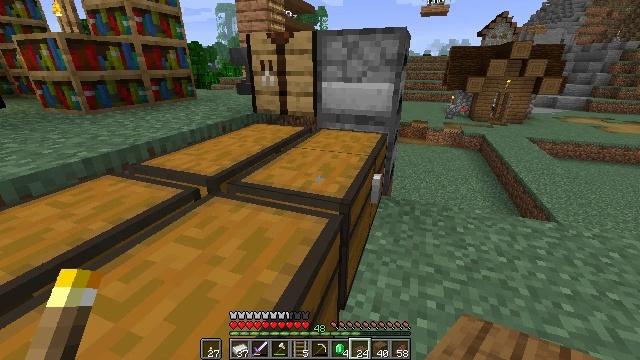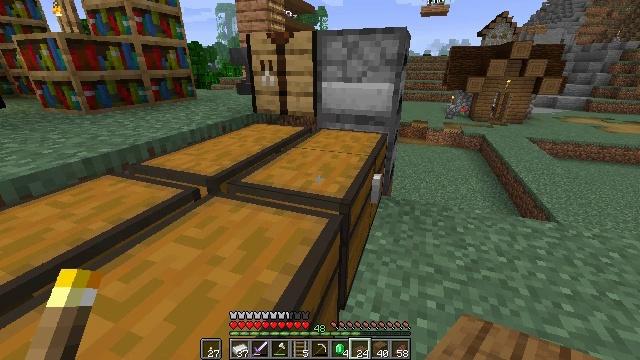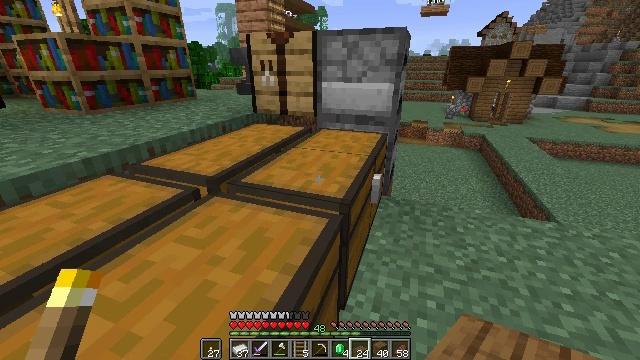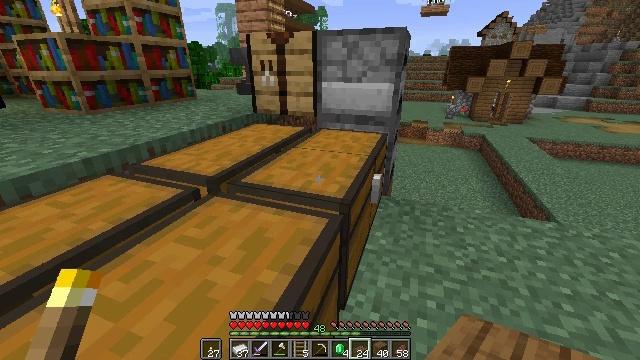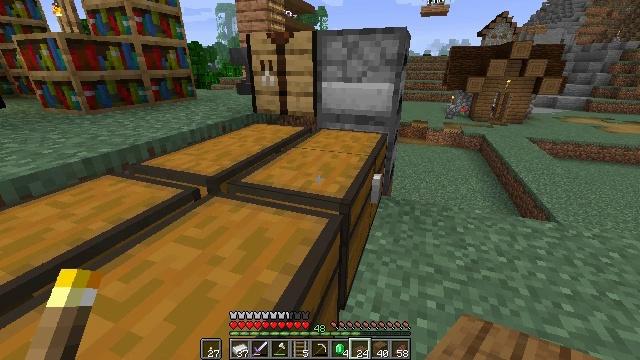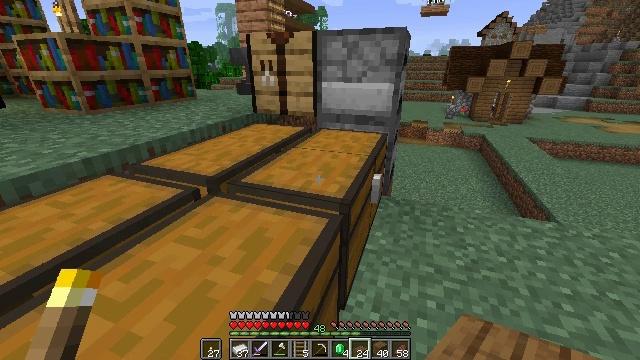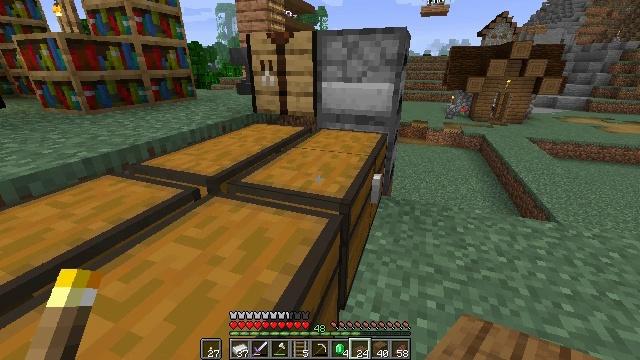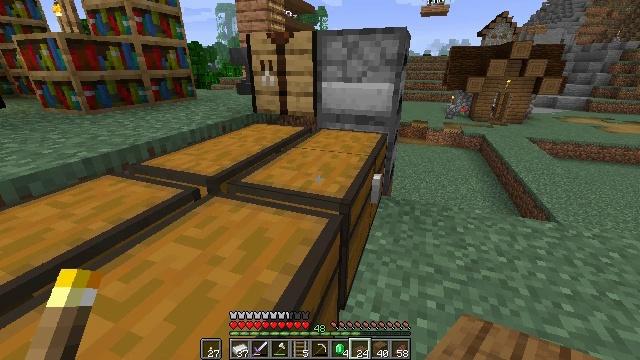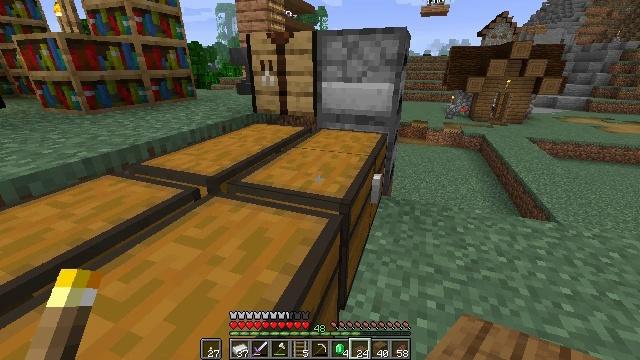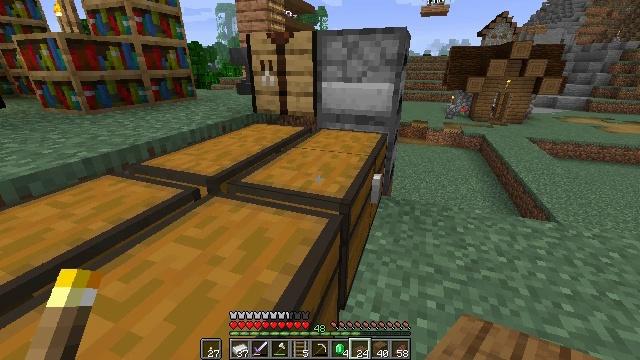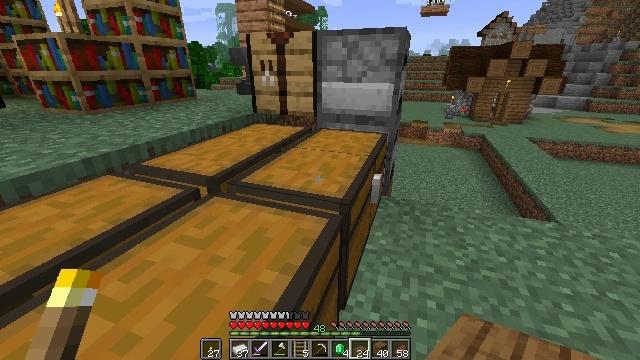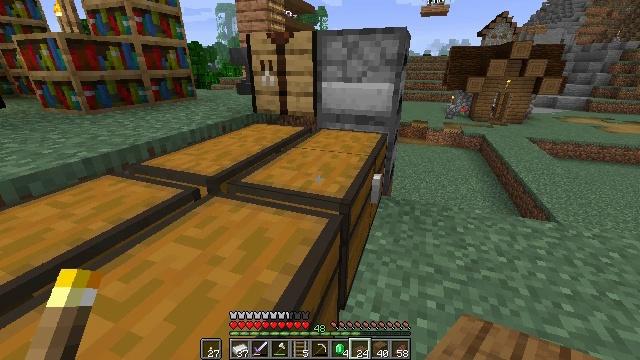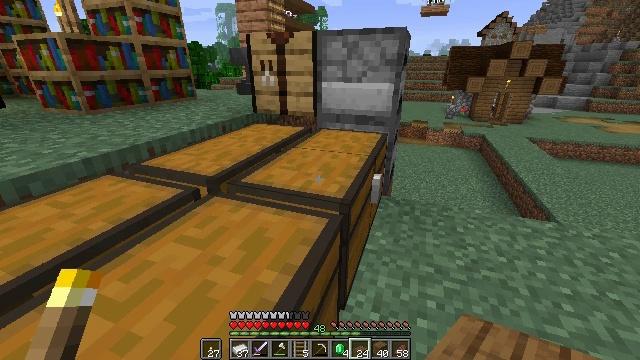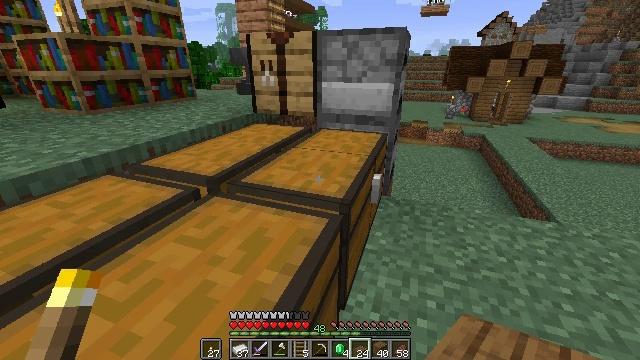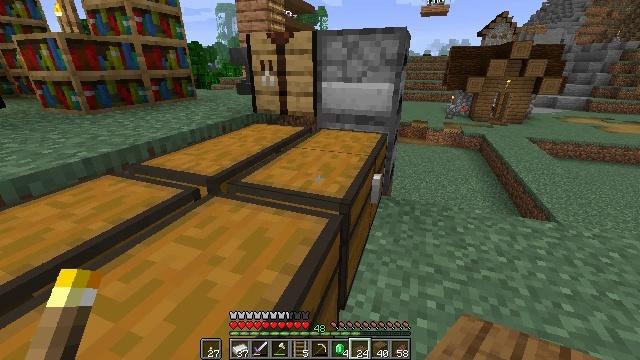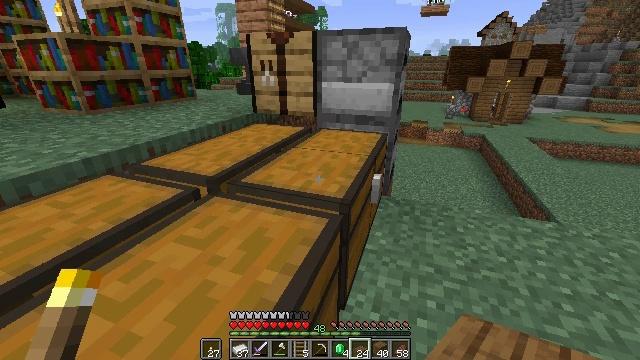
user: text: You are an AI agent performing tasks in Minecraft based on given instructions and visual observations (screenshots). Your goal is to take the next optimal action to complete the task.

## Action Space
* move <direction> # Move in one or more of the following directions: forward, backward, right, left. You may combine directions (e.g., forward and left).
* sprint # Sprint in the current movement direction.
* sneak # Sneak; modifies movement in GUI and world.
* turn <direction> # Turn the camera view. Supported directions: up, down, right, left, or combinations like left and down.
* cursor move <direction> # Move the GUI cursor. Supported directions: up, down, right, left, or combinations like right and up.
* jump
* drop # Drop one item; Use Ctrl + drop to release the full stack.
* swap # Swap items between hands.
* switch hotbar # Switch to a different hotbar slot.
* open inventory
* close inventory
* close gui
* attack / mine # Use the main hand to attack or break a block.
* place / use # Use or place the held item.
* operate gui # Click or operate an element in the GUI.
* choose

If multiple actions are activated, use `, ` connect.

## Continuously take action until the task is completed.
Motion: motion action
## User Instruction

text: Remove a spruce slab from the inventory.
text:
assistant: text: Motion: no_op
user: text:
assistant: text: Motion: no_op
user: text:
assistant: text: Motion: no_op
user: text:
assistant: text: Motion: no_op
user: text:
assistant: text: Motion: no_op
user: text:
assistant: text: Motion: no_op
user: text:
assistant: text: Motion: no_op
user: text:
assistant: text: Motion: no_op
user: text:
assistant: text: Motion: no_op
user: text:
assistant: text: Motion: no_op
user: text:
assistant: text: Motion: no_op
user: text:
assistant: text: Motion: no_op
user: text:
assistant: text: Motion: no_op
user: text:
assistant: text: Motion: no_op
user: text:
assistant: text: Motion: no_op
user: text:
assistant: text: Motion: no_op
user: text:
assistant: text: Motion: no_op
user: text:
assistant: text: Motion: no_op
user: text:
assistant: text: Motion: no_op
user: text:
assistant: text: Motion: no_op
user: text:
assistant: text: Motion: no_op
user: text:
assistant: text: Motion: no_op
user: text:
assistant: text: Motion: no_op
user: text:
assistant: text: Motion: no_op
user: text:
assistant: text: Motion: no_op
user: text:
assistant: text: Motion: no_op
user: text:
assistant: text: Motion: no_op
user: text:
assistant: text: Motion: no_op
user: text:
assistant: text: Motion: no_op
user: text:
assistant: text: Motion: no_op